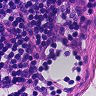
Metastatic tissue present: no